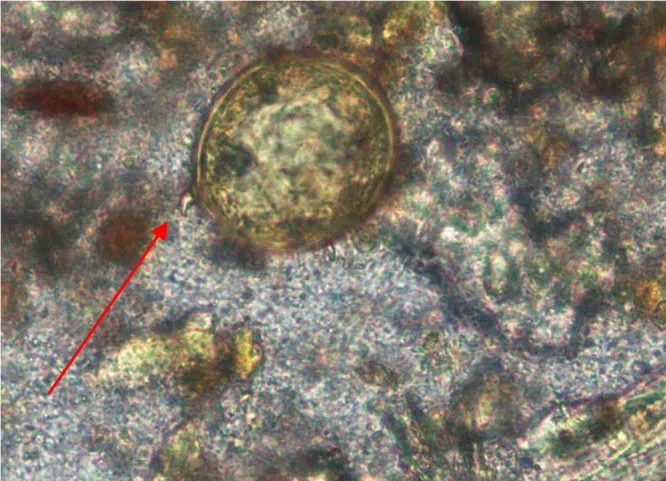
S. japonicum eggwhere the red arrow indicates a knob (x100).
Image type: pathology (immunostaining)